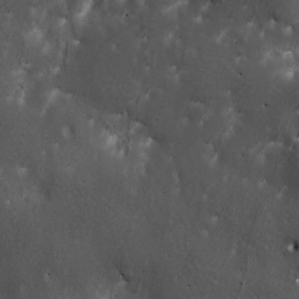
Label: non_frost